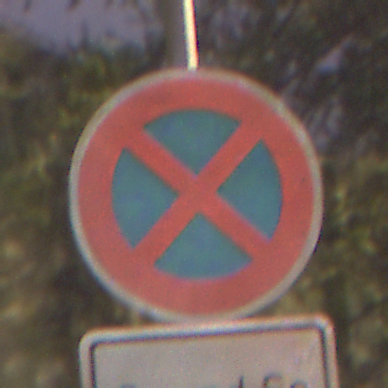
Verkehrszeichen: AbsolutesHalteverbot
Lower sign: ZeitangabenMitBeschraenkungAufWochentage8
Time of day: Night
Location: Outdoor (Suburban)
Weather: PartlyCloudy
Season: NotSpecified
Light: Artificial